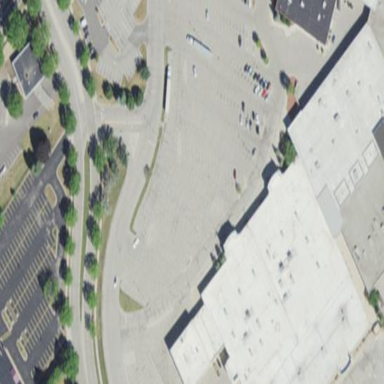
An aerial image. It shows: Part of the building is designated for retail.